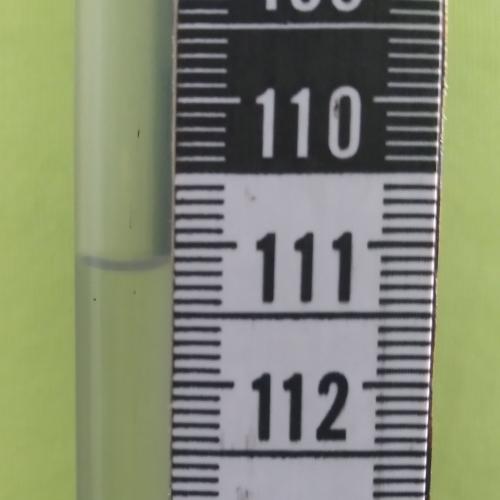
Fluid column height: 111.1 cm